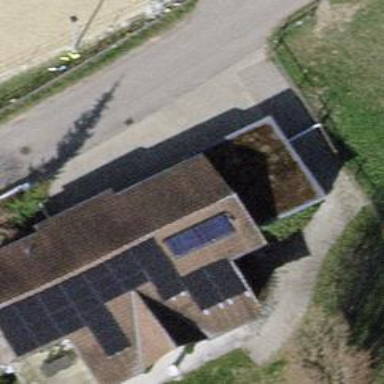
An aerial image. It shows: Detached building.